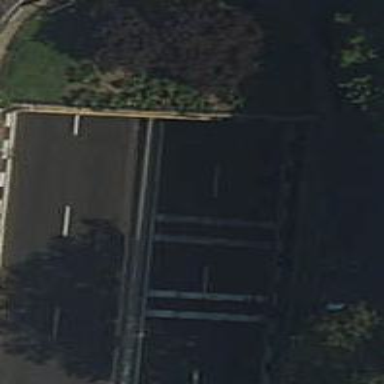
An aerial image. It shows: Traffic calming measure in place: rumble strips.